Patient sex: M
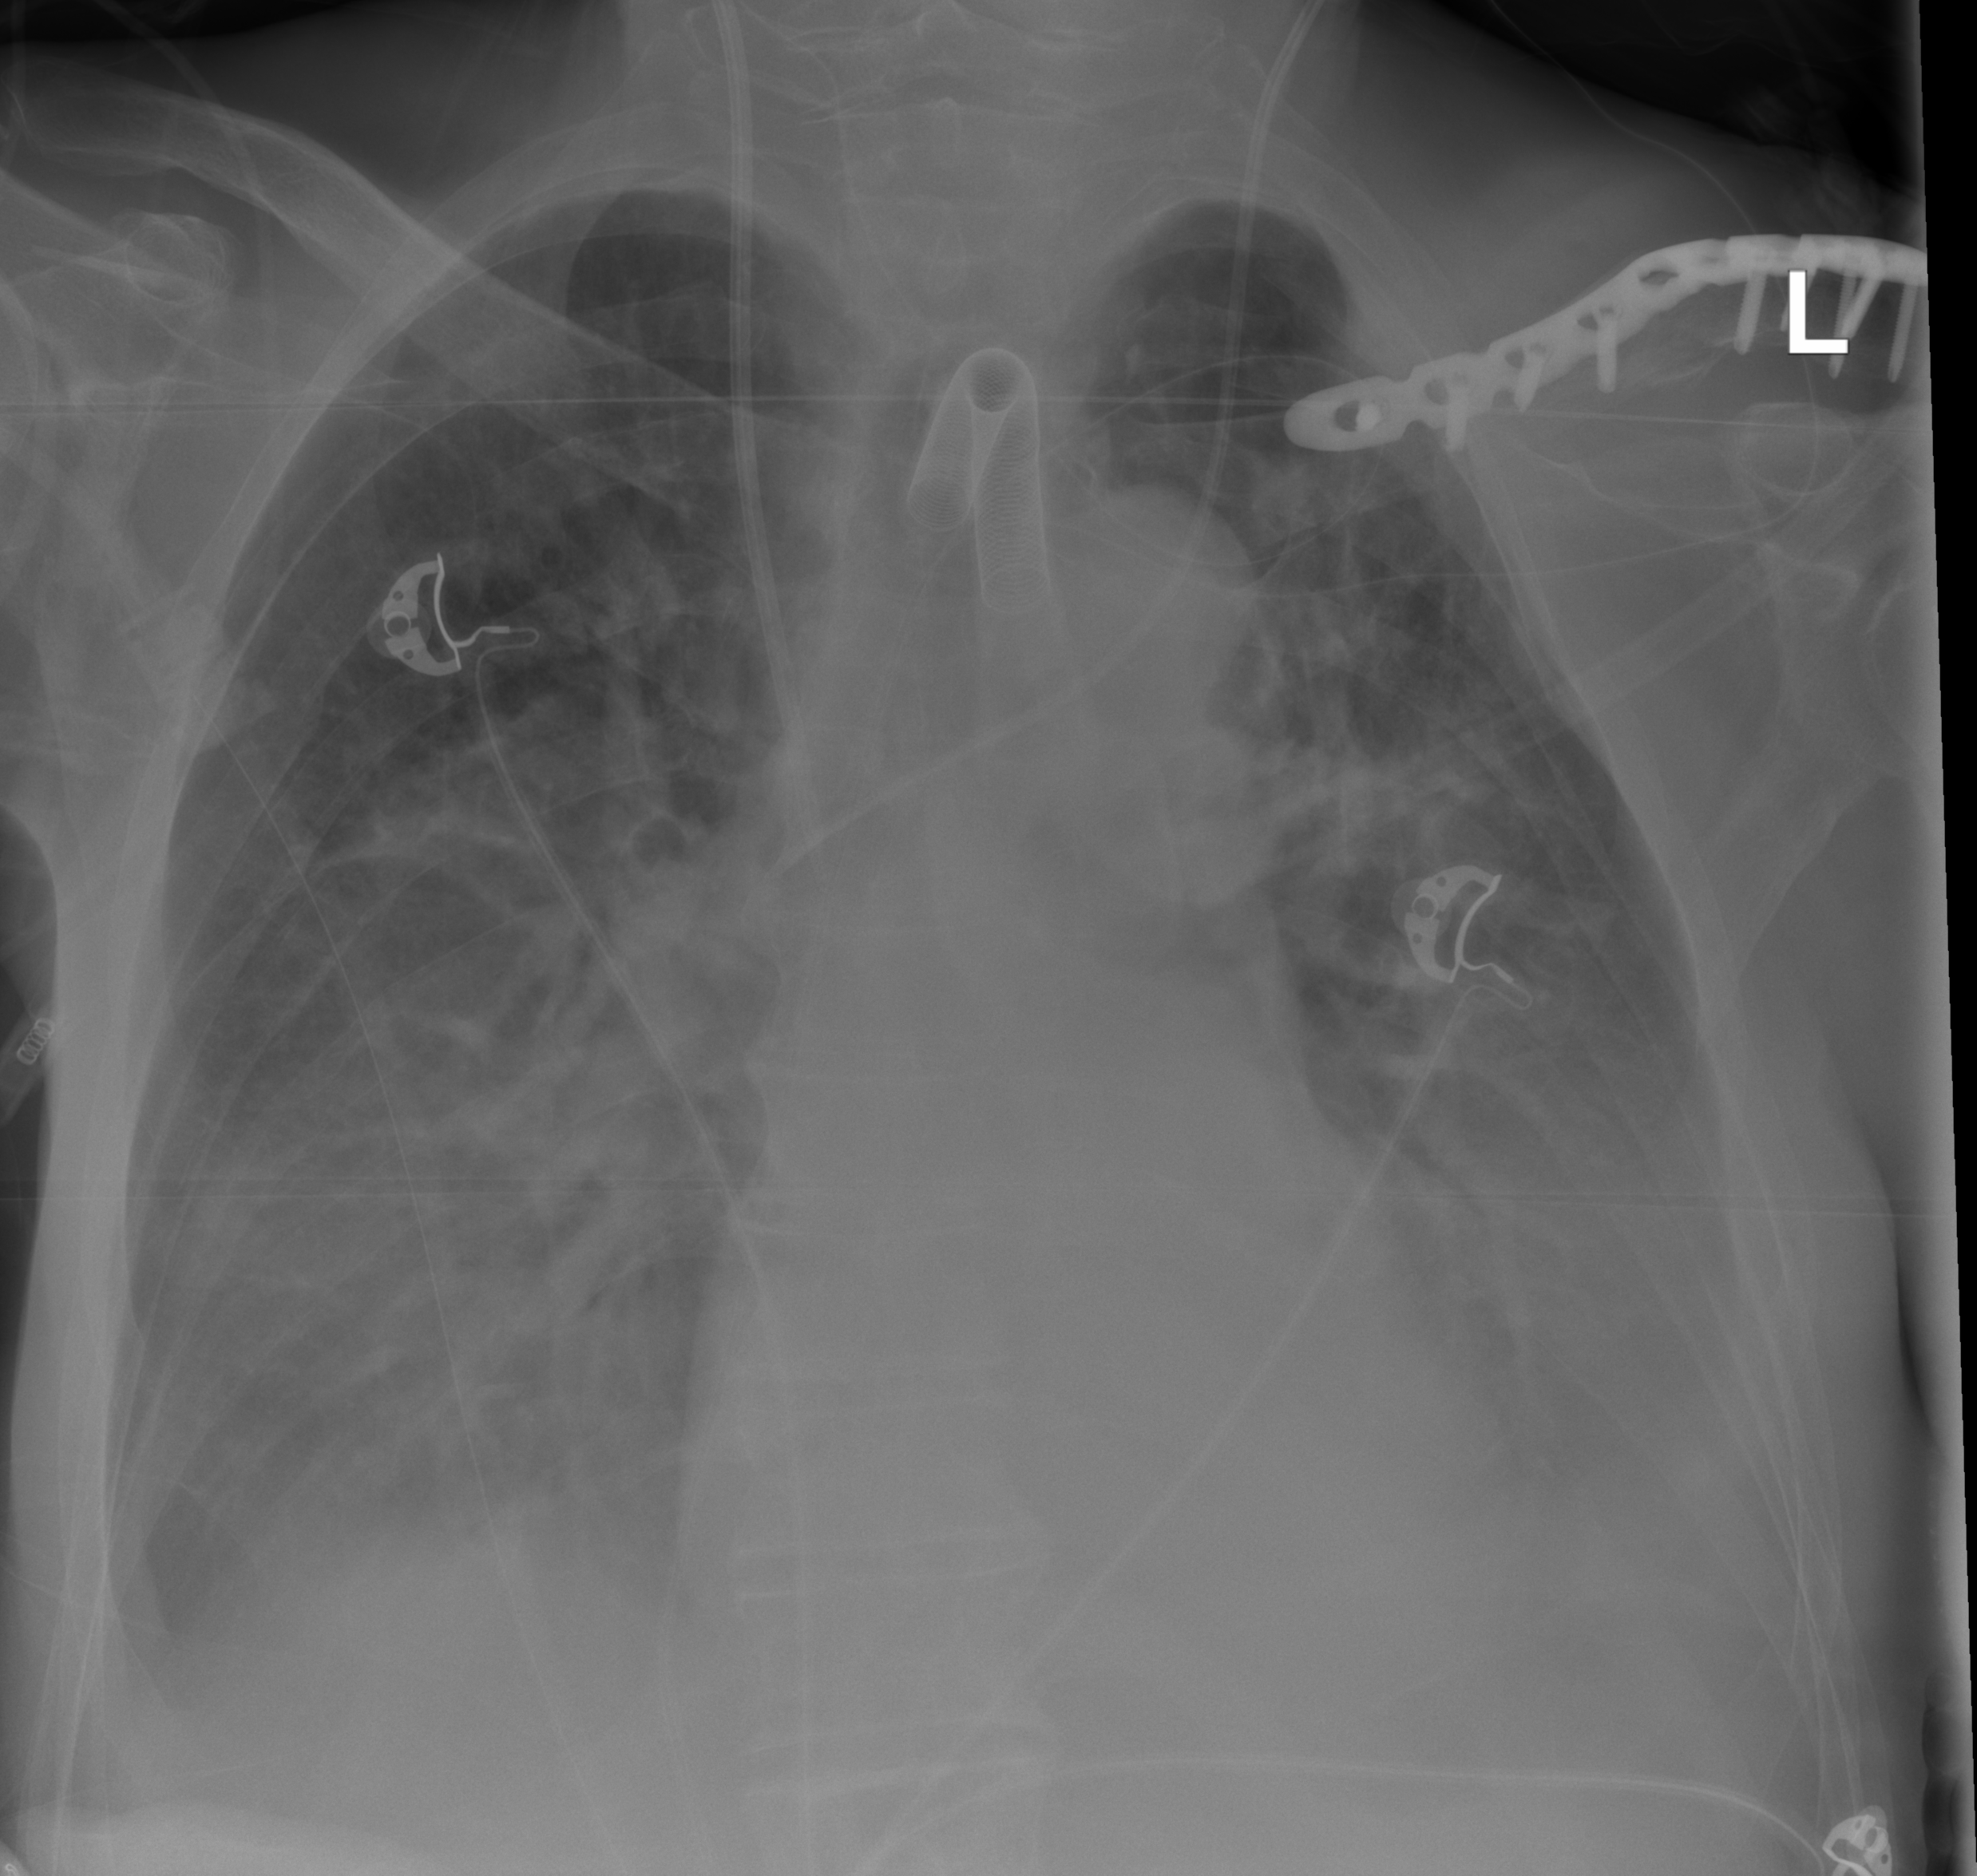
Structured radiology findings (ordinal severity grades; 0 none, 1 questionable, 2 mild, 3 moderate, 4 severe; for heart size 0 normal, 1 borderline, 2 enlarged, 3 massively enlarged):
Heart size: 1
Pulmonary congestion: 0
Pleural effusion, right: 2
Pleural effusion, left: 3
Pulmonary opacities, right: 2
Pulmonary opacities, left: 2
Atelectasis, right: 2
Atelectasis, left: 2